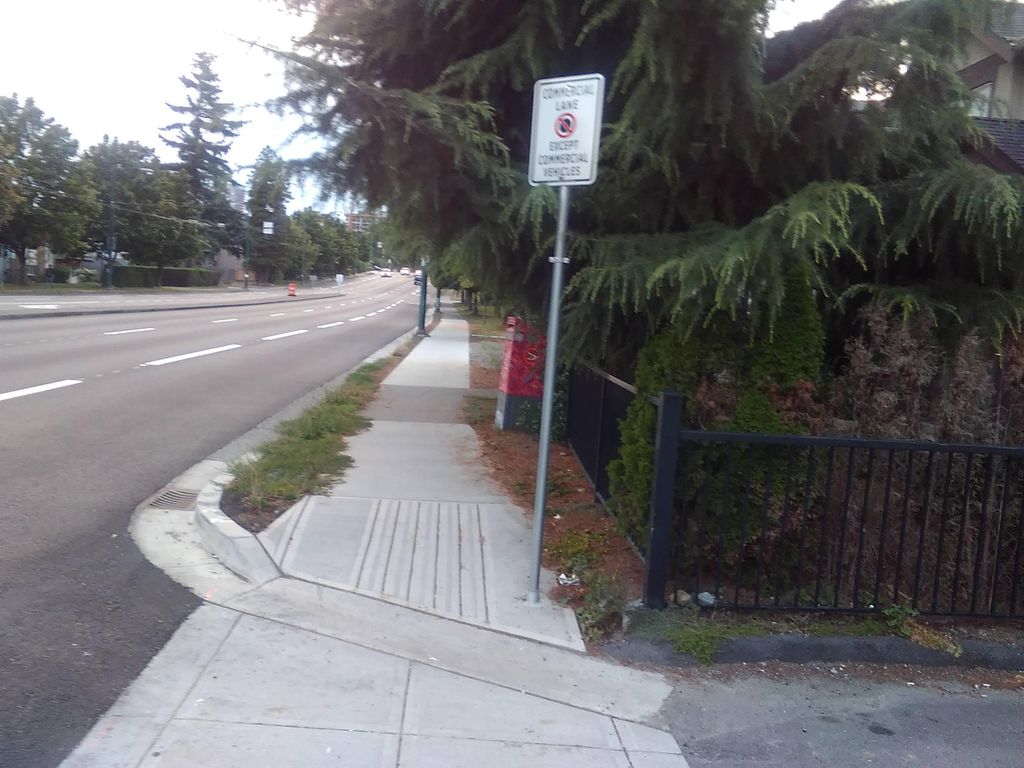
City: vancouver